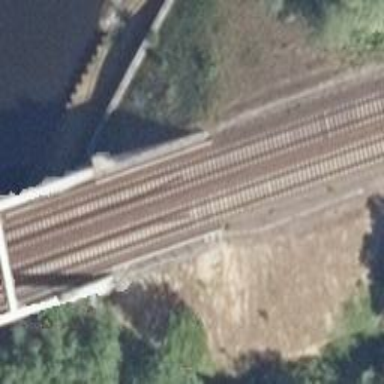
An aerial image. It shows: Railway track with contact lines for electrification.